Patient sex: M
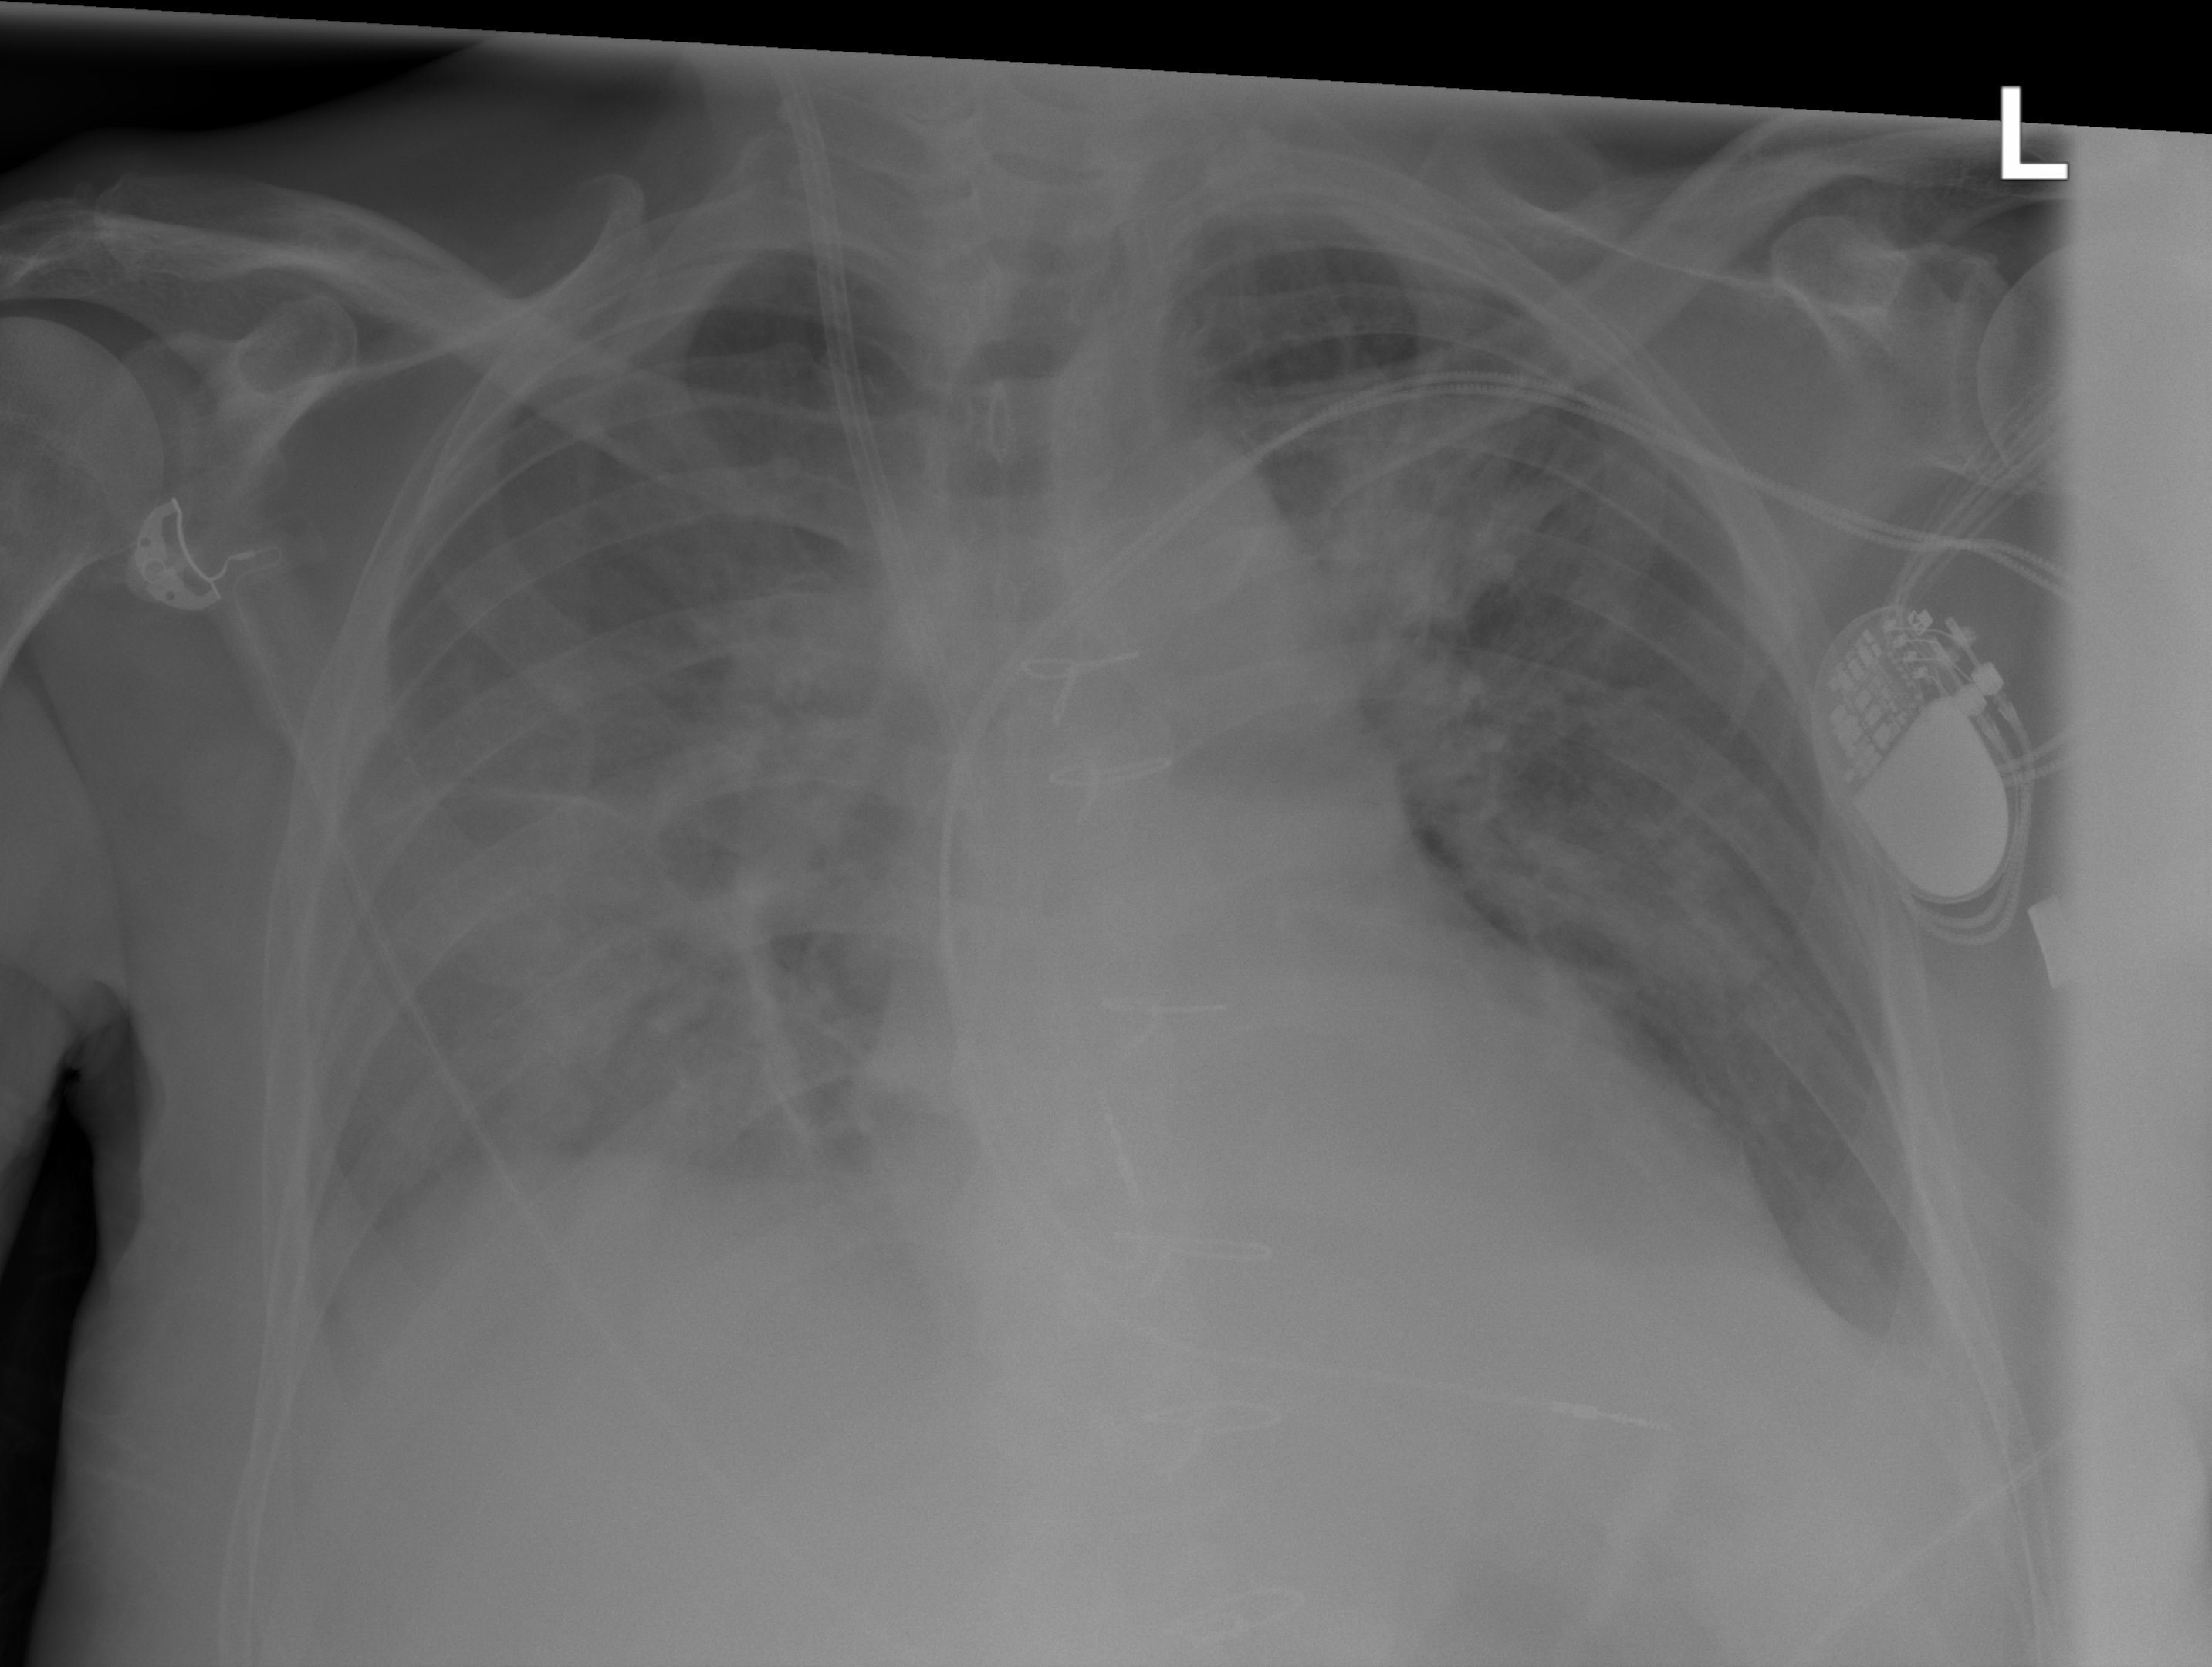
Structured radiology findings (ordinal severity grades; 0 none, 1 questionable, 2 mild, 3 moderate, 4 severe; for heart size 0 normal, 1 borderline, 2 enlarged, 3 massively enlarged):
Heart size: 1
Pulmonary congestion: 3
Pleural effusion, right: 3
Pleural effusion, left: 2
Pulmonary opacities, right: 2
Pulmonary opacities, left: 2
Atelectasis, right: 2
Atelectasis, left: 2